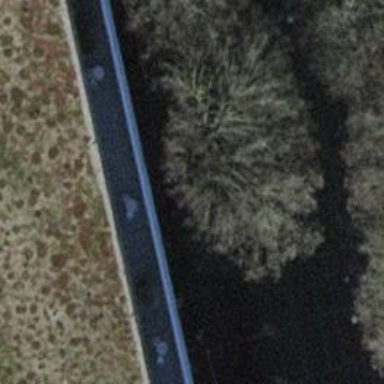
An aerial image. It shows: Tree-lined avenue.